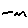
Label: bird